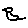
Label: bird